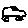
Label: car